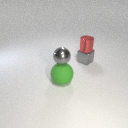
small gray metal sphere above large green rubber sphere